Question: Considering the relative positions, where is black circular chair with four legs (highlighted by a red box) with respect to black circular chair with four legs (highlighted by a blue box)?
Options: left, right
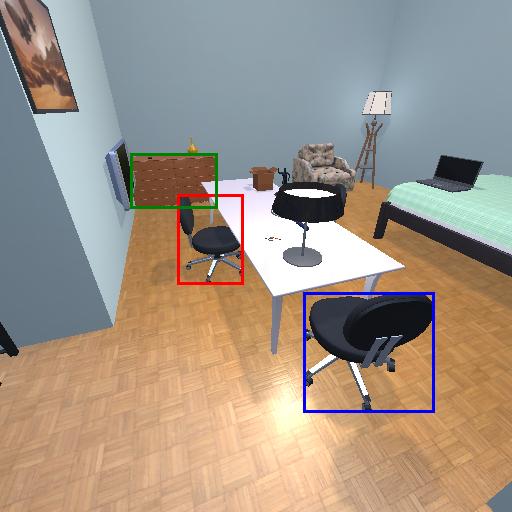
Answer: left